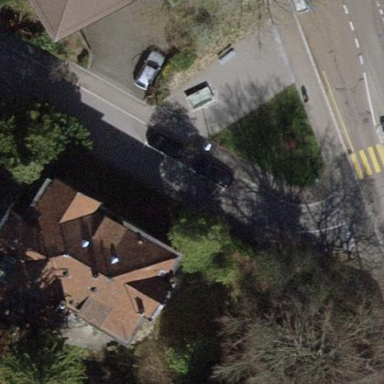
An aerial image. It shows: Hipped roof apartment building.